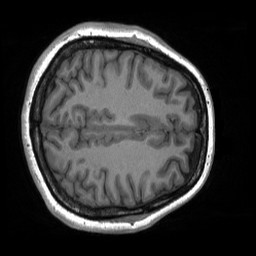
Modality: T1w
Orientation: axial
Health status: ill
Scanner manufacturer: siemens
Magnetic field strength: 3 T
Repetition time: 2.3 s
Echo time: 0.00243 s